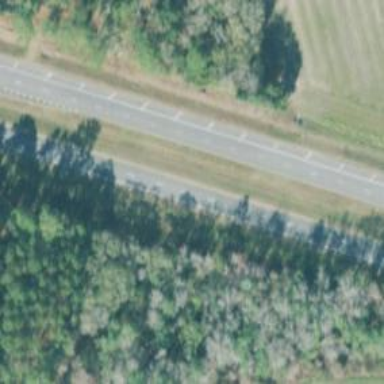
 designated as trunk highway. It is dual carriageway."